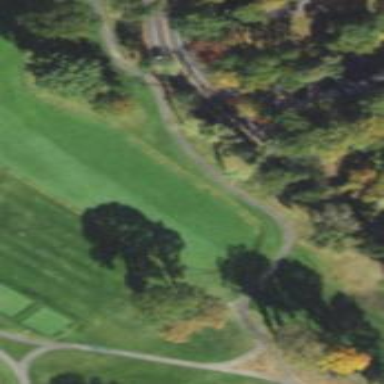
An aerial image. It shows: Golf fairway surrounded by grass.